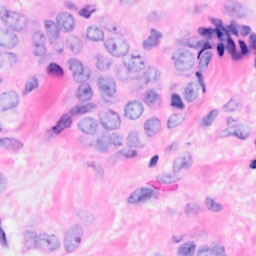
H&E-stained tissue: Breast